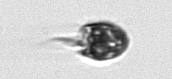
Label: Balanion